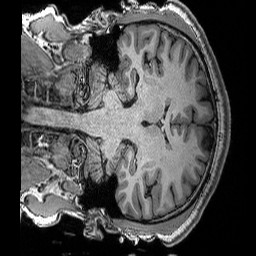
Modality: T1w
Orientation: coronal
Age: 24
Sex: male